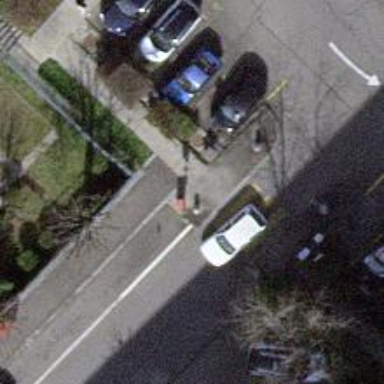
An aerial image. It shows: Marked zebra crossing on the road.